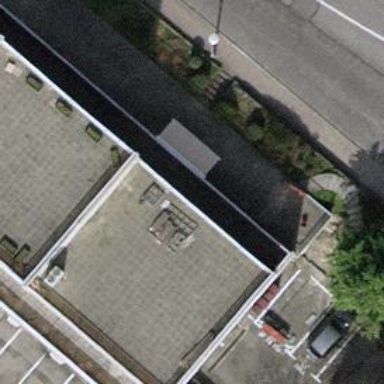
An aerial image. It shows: Restaurant.